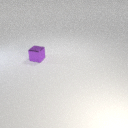
small purple metal cube